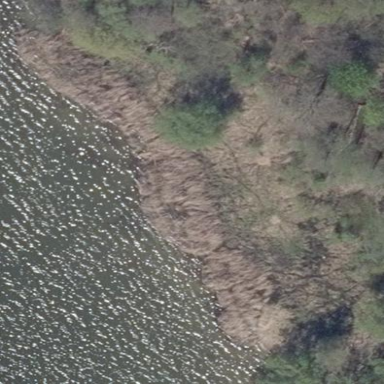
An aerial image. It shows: Reedbed in wetland area.